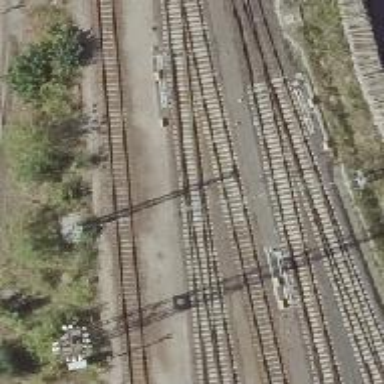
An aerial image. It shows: Railway track with electrified contact lines. This is siding track.